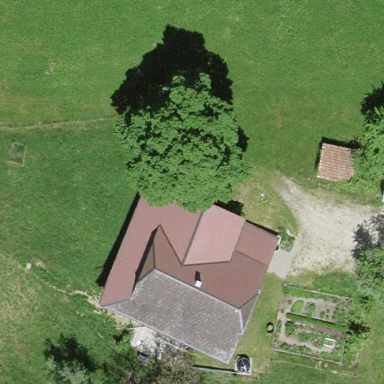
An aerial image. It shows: Farm building.